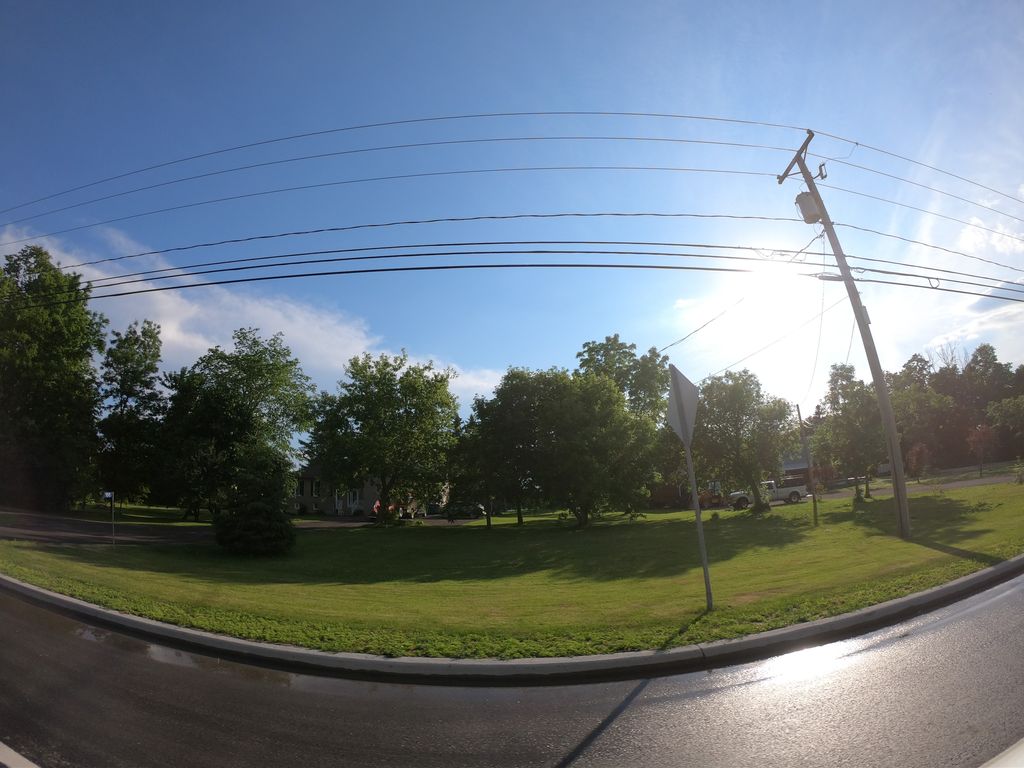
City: ottawa-gatineau